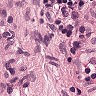
Metastatic tissue present: no